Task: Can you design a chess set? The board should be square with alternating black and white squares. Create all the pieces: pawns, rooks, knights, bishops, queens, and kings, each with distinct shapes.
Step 5244:
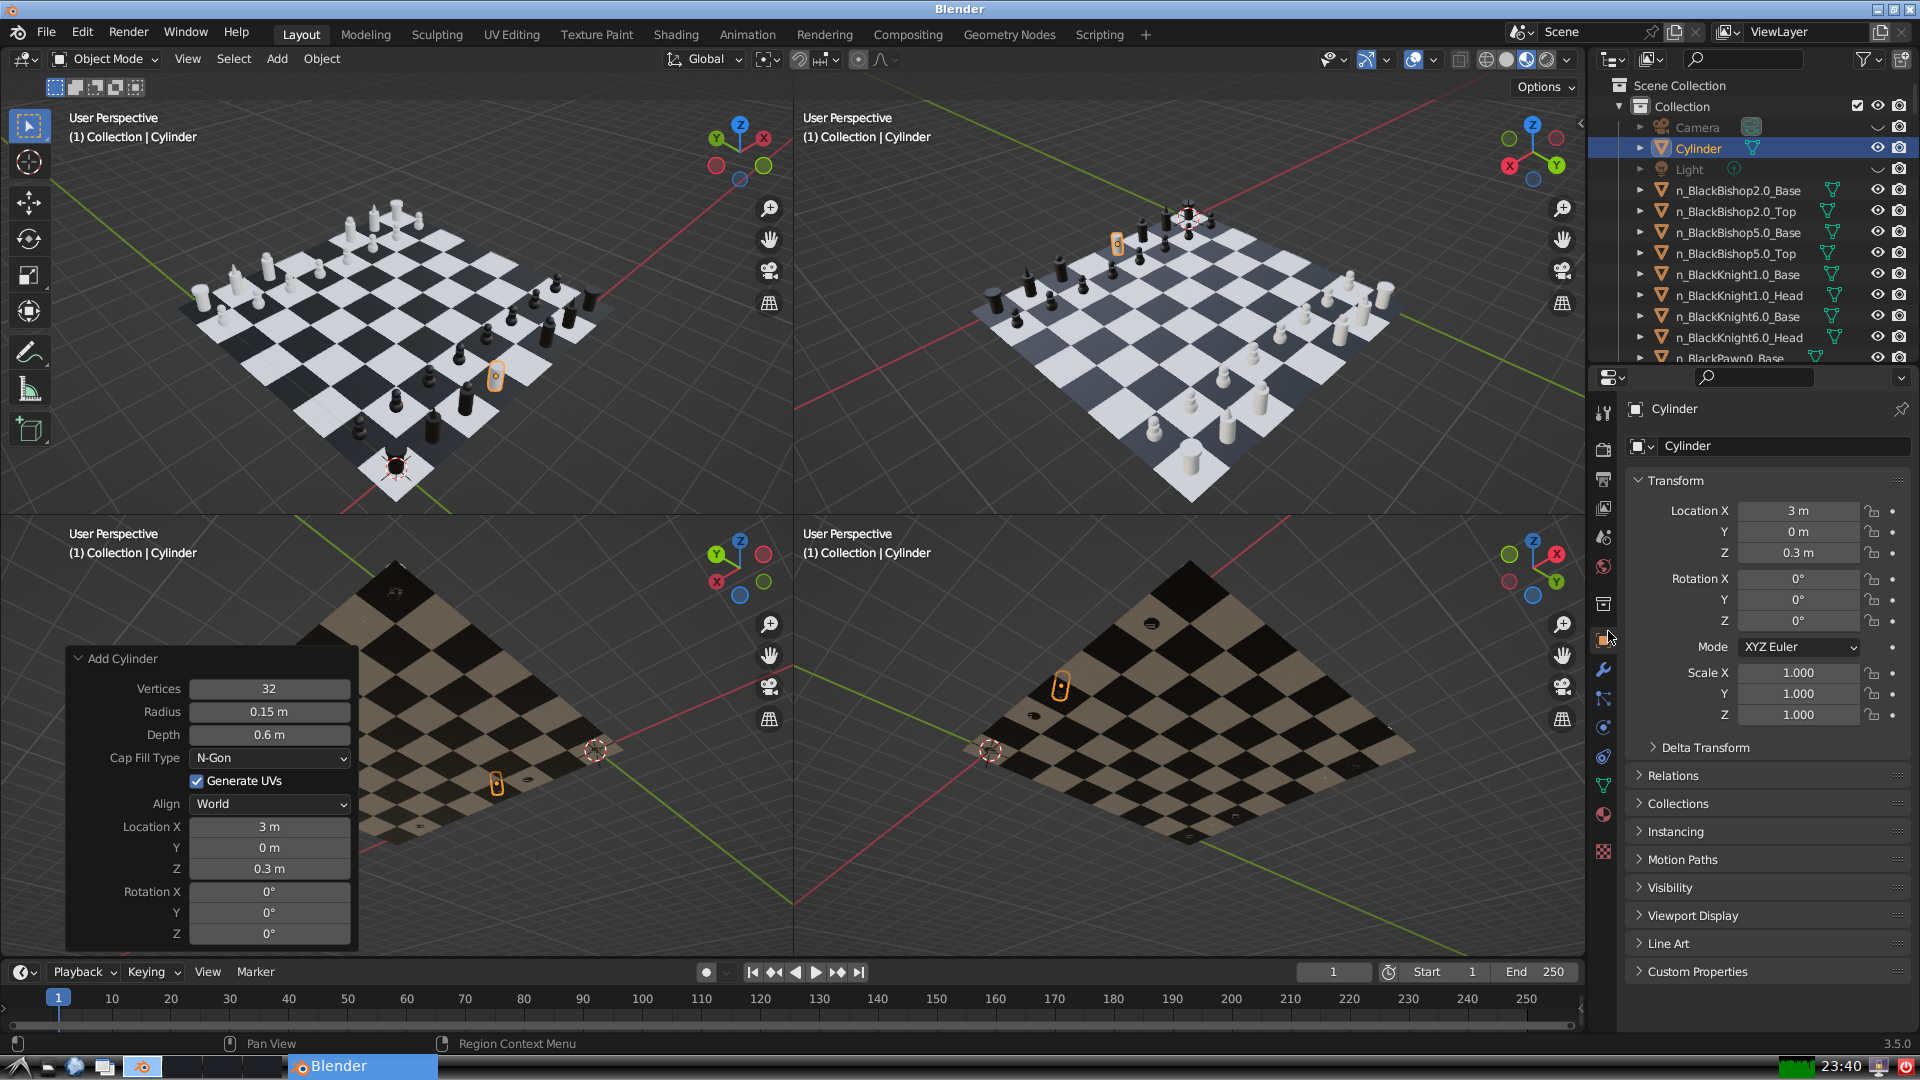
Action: {"mouse_move": [1732, 445]}